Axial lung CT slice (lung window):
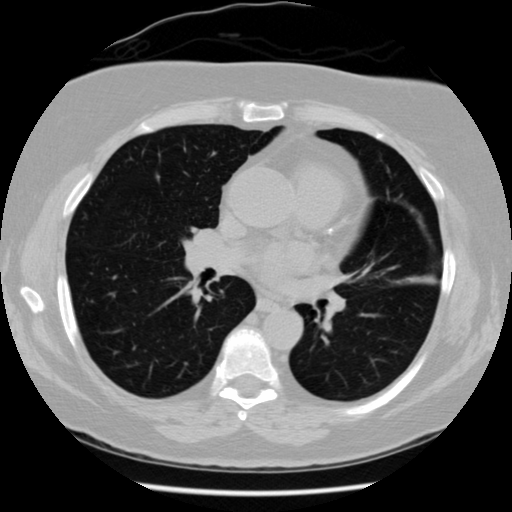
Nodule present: no